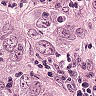
Metastatic tissue present: yes